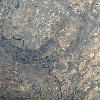
Label: land